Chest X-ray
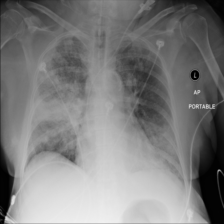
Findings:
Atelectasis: negative
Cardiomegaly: negative
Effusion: negative
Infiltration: positive
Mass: negative
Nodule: negative
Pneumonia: negative
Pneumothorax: negative
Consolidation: negative
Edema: negative
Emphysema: negative
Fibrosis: negative
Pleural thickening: negative
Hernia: negative